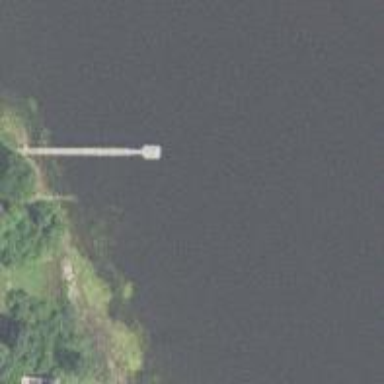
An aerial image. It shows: Man-made pier.